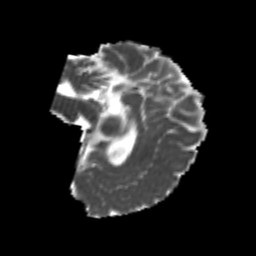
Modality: MD
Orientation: sagittal
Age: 24
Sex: female
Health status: healthy
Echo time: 0.074 s